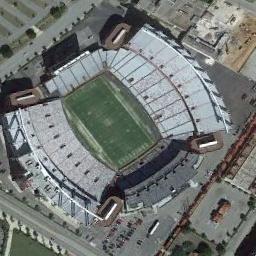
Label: stadium